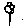
Label: flower